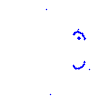
Particle: proton